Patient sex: M
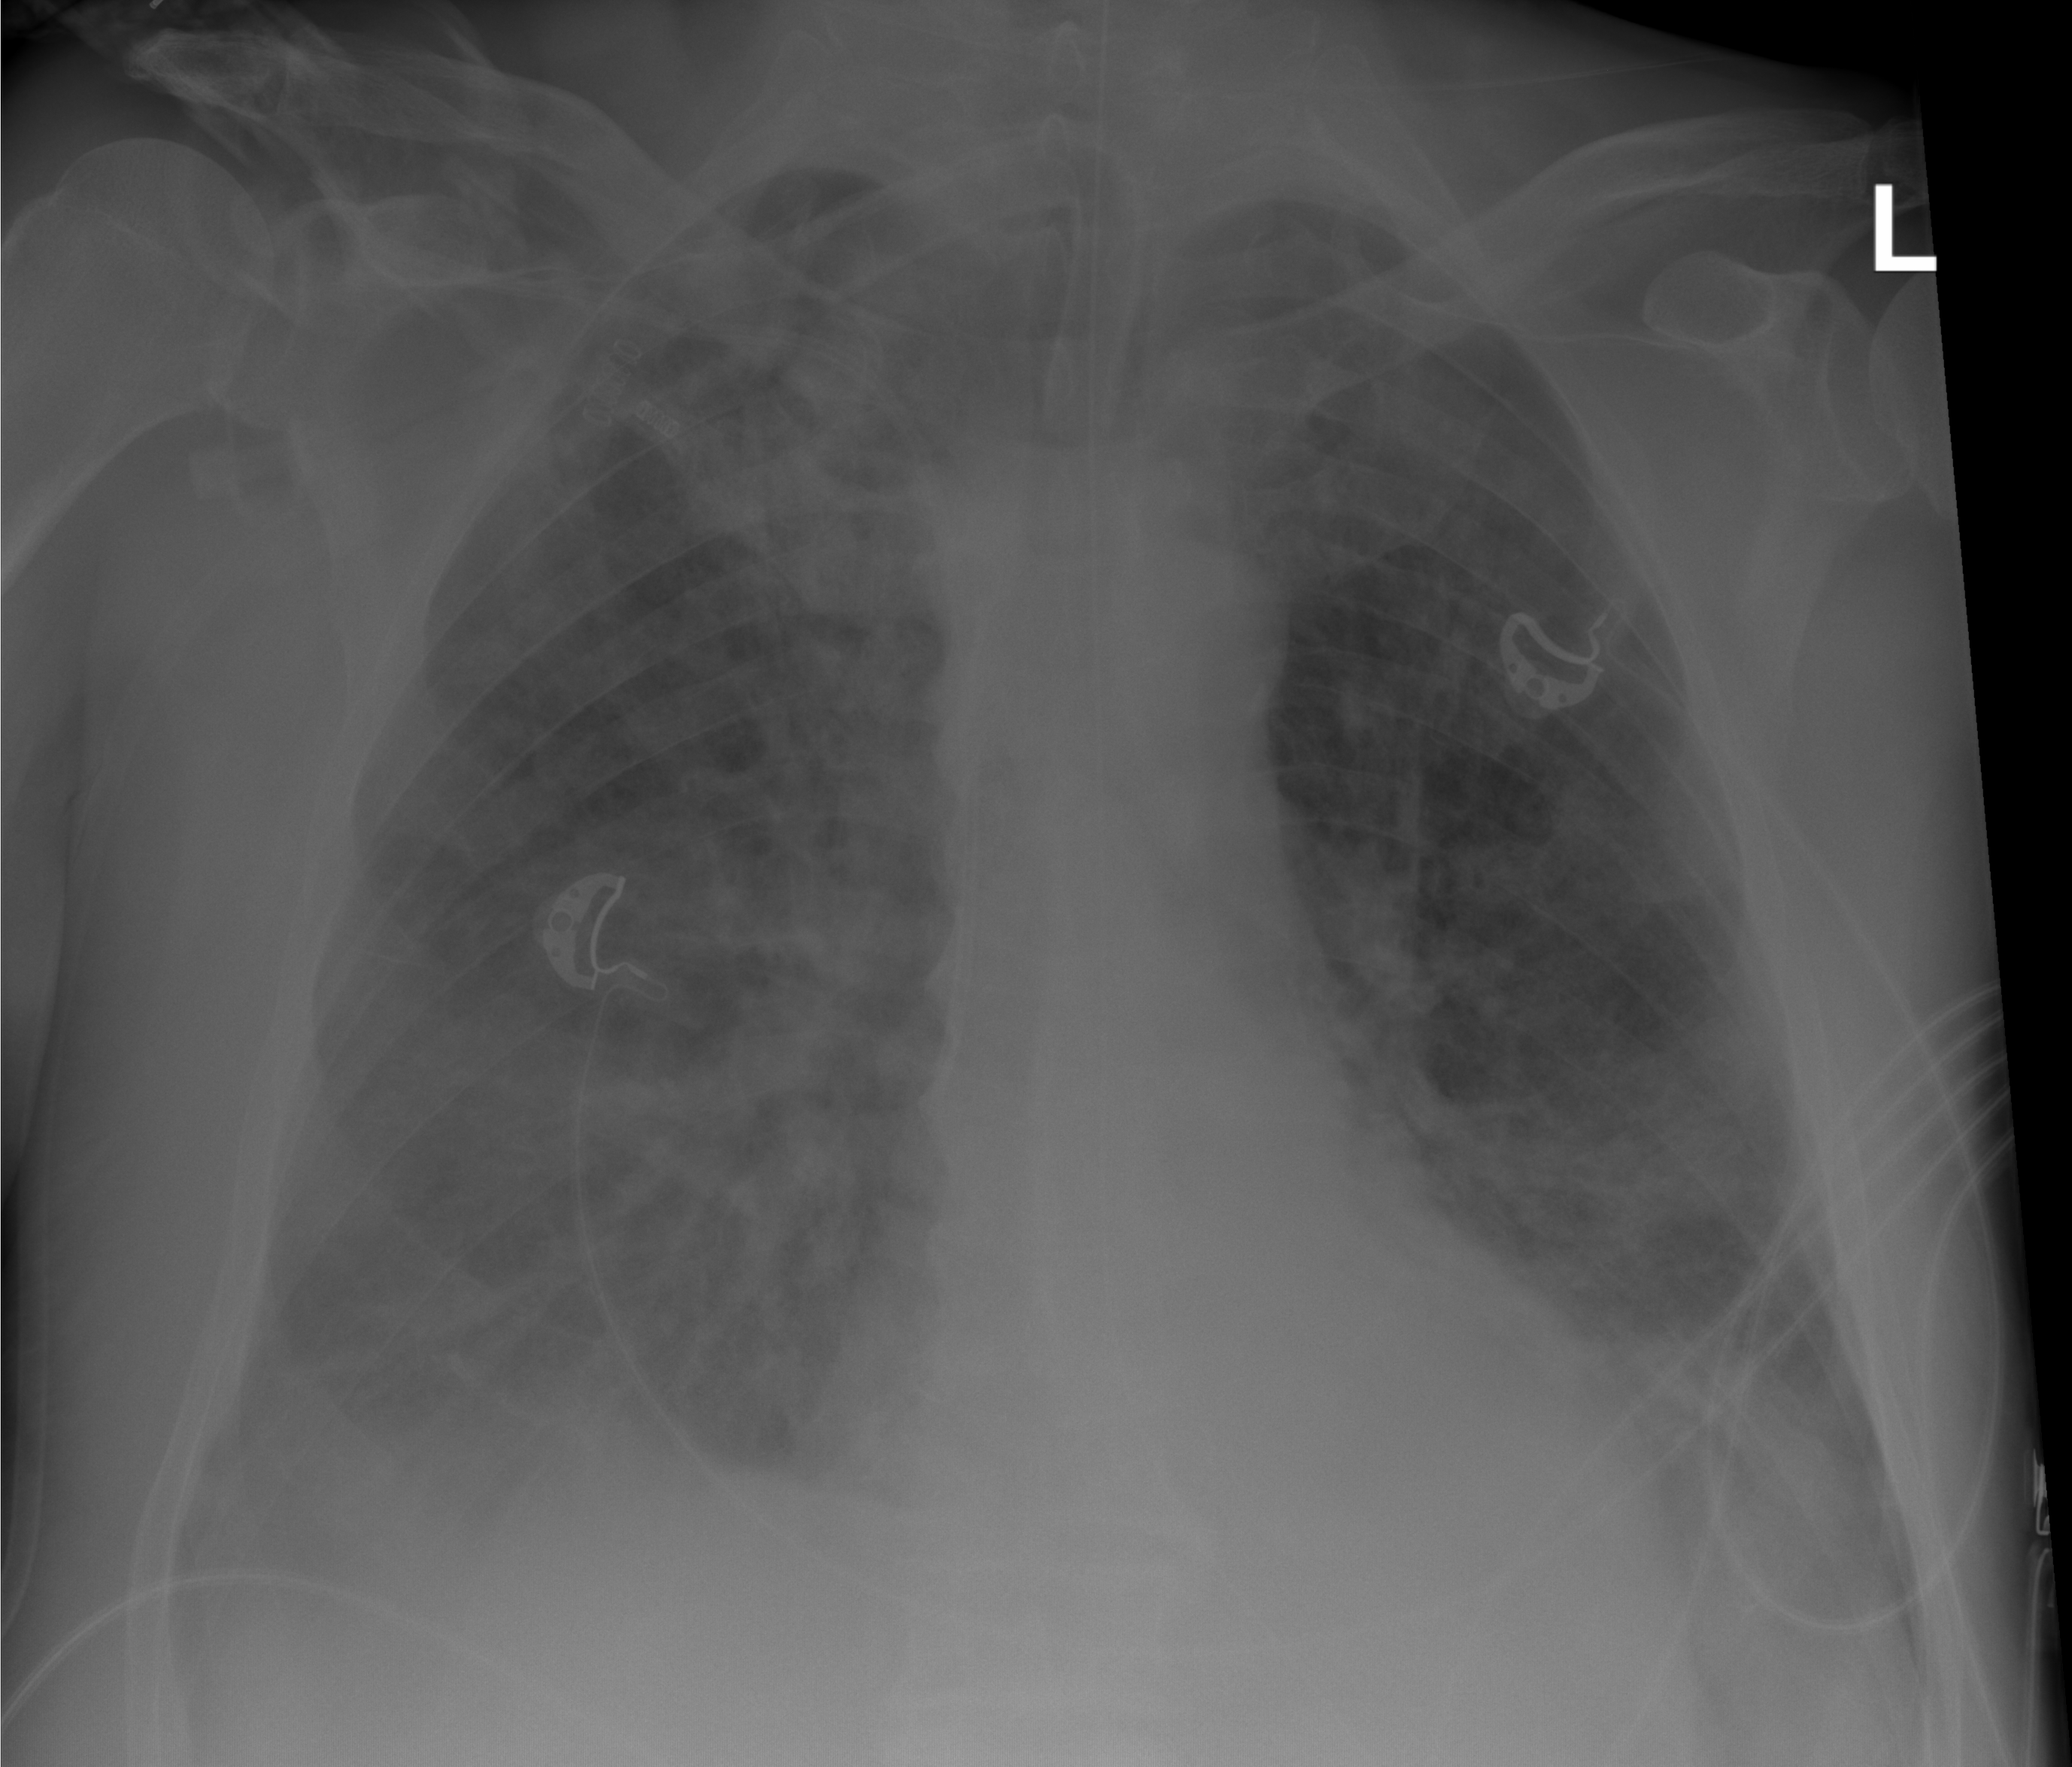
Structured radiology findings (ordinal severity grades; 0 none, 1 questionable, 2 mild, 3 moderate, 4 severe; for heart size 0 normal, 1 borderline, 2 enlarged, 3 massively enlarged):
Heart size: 0
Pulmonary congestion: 0
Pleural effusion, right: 1
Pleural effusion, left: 1
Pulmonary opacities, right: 4
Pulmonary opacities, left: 4
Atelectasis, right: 3
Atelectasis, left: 3